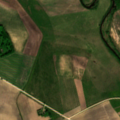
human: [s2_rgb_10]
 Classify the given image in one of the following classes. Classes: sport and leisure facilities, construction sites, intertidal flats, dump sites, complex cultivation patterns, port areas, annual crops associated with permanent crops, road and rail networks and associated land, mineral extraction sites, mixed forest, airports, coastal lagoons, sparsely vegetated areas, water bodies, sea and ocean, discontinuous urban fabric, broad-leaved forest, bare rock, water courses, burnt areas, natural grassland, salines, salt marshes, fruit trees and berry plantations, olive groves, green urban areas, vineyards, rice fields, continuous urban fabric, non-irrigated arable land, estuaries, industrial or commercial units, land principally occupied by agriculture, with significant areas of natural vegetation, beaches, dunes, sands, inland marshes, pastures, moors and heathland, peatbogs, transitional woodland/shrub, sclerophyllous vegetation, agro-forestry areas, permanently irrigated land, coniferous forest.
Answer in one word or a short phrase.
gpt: non-irrigated arable land, pastures, broad-leaved forest